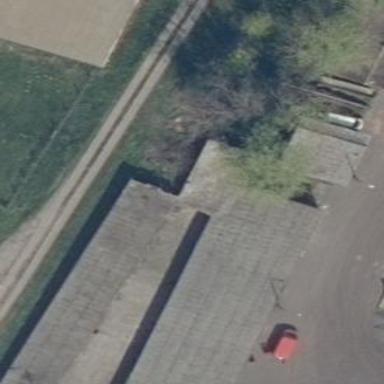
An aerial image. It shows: Building with flat grey roof.